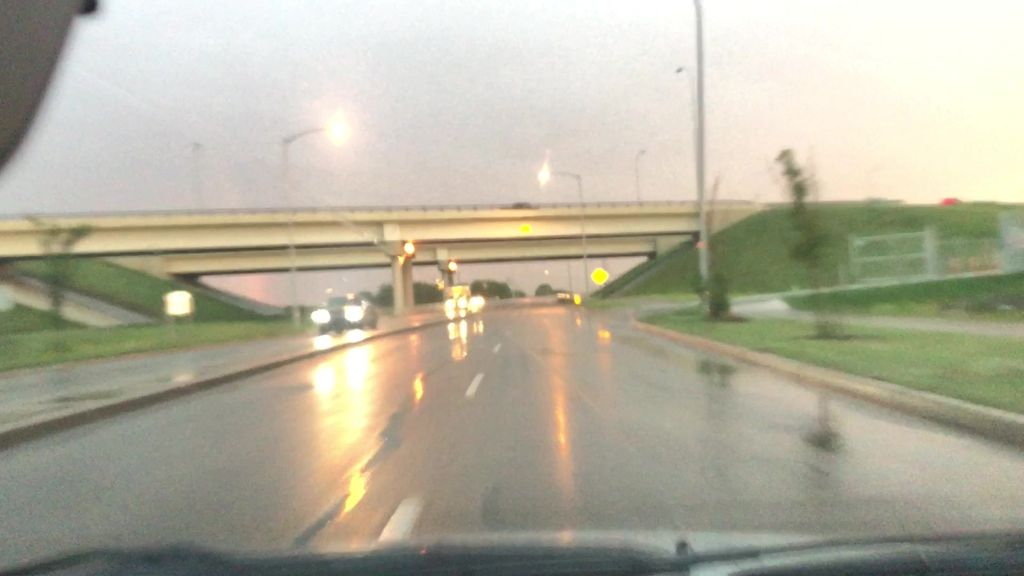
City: edmonton